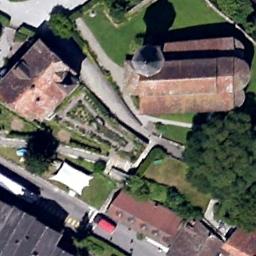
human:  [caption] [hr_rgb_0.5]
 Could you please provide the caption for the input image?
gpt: There are many trees near the palace .

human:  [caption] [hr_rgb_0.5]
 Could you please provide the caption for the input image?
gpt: Most of the palaces' roofs are orange .

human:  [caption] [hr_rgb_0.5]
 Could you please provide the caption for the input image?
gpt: The palace is on the grass next to some trees .

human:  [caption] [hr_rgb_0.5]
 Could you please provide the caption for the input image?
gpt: The brown palace has some palaces and a tower and a grove of trees is next to the palace .

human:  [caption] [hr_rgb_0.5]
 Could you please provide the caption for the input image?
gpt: There are some green trees beside the palace with brown buildings .